【题型】填空题　【知识点】解析几何　【难度】hard
已知点 $A(-2,0)$，$B(2,0)$，$C(0,2)$，直线 $y = ax + b (a > 0)$ 将 $\triangle ABC$ 分割为面积相等的两部分，则 $b$ 的取值范围是\_\_\_\_\_\_。
【解答】

\noindent \textbf{【答案】} $\boldsymbol{(2-\sqrt{2},1)}$

\vspace{0.2cm}
\noindent \textbf{【分析】} 先求得直线$y=ax+b$（$a>0$）与$x$轴的交点为$M\left(-\dfrac{b}{a},0\right)$，由$-\dfrac{b}{a}<0$可得点$M$在射线$OA$上.求出直线和$BC$的交点$N$的坐标，①若点$M$和点$A$重合，求得$b=\dfrac{2}{3}$；②若点$M$在点$O$和点$A$之间，求得$\dfrac{2}{3}<b<1$；③若点$M$在点$A$的左侧，求得$2-\sqrt{2}<b<\dfrac{2}{3}$.再把以上得到的三个$b$的范围取并集，可得结果.

\vspace{0.2cm}
\noindent \textbf{【详解】} 由题意可得，三角形$ABC$的面积为$\dfrac{1}{2}\cdot|AB|\cdot|OC|=\dfrac{1}{2}\times4\times2=4$，
由于直线$y=ax+b(a>0)$与$x$轴的交点为$M\left(-\dfrac{b}{a},0\right)$，
由直线$y=ax+b(a>0)$将$\triangle ABC$分割为面积相等的两部分，可得$b>0$，
故$-\dfrac{b}{a}<0$，故点$M$在射线$OA$上，设直线$y=ax+b$和$BC$的交点为$N$，
则由$\begin{cases} y=ax+b \\ x+y=2 \end{cases}$可得点$N$的坐标为$\left(\dfrac{2-b}{a+1},\dfrac{2a+b}{a+1}\right)$，
①若点$M$和点$A$重合，如图：

\vspace{0.2cm}
\noindent 则点$N$为线段$BC$的中点，故$N(1,1)$，把$A$、$N$两点的坐标代入直线$y=ax+b$，
求得$a=\dfrac{1}{3}$,$b=\dfrac{2}{3}$.
②若点$M$在点$O$和点$A$之间，如图：

此时$b>\dfrac{2}{3}$，点$N$在点$B$和点$C$之间，由题意可得三角形$NMB$的面积等于$2$，
即$\dfrac{1}{2}\cdot|MB|\cdot y_N=2$，即$\dfrac{1}{2}\times\left(2+\dfrac{b}{a}\right)\cdot\dfrac{2a+b}{a+1}=2$，可得$4a=\dfrac{b^2}{1-b}>0$，求得$b<1$，
故有$\dfrac{2}{3}<b<1$.
③若点$M$在点$A$的左侧，

则$b<\dfrac{2}{3}$，由点$M$的横坐标$-\dfrac{b}{a}<-2$，求得$b>2a$.
设直线$y=ax+b$和$AC$的交点为$P$，则由$\begin{cases} y=ax+b \\ y=x+2 \end{cases}$求得点$P$的坐标为$\left(\dfrac{2-b}{a-1},\dfrac{2a-b}{a-1}\right)$，
此时，由题意可得，三角形$CPN$的面积等于$2$，即$\dfrac{1}{2}(2-b)\cdot|x_N-x_P|=2$，
即$\dfrac{1}{2}(2-b)\cdot\left|\dfrac{2-b}{a+1}-\dfrac{2-b}{a-1}\right|=2$，化简可得$(2-b)^2=2|a^2-1|$，由于此时$0<a<b<1$，
所以$(2-b)^2=2|a^2-1|=2-2a^2$，两边开方可得$2-b=\sqrt{2-2a^2}<\sqrt{2}$，所以$b>2-\sqrt{2}$，
故有$2-\sqrt{2}<b<\dfrac{2}{3}$.
综上可得$b$的取值范围应是$(2-\sqrt{2},1)$.
故答案为：$\boldsymbol{(2-\sqrt{2},1)}$.

\vspace{0.2cm}
\noindent \textbf{【点睛】} 关键点点睛：根据直线与三角形的交点位置分类讨论，利用三角形的面积求得等式，根据不等式性质求解即可，要注意讨论的完整性.

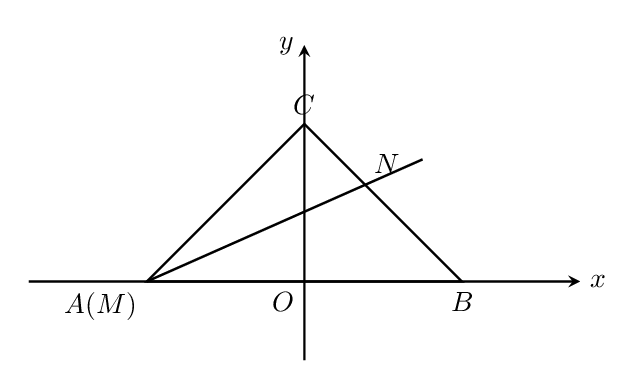
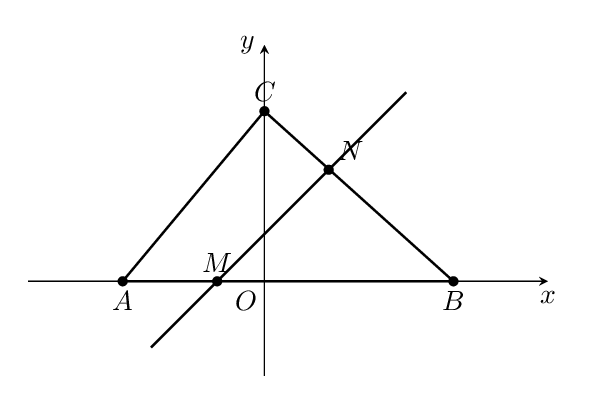
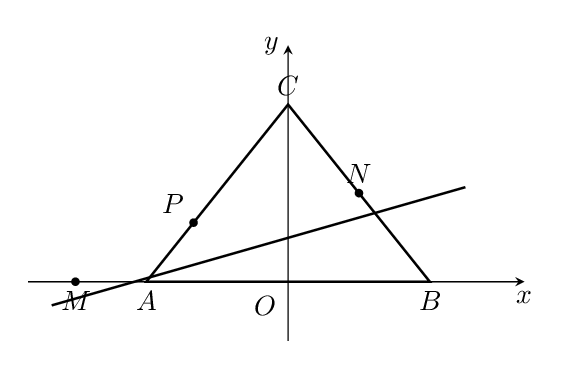